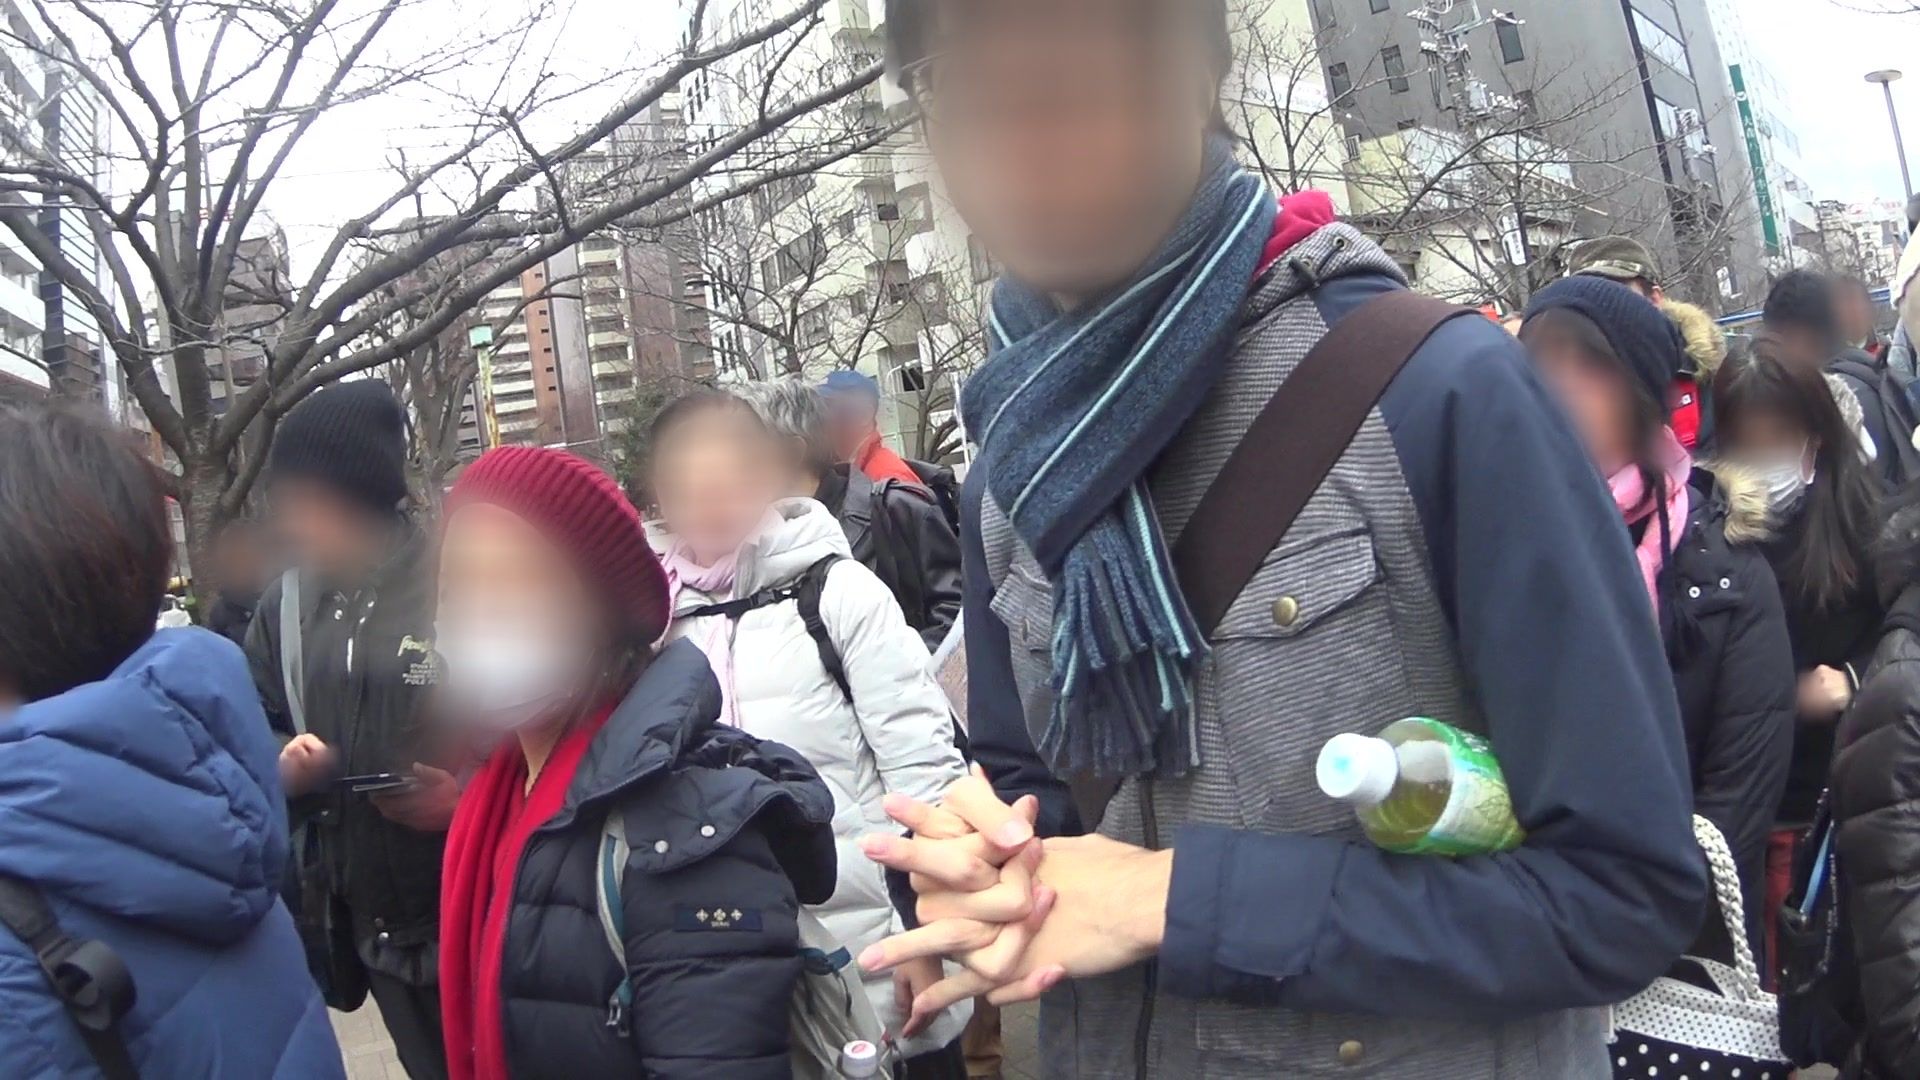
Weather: snowy
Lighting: day
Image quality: slightly poor
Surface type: walking surface
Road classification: footway, steps, pedestrian
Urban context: urban centre
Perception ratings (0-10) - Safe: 2.29, Lively: 5.93, Beautiful: 0.81, Boring: 7.14, Depressing: 0.65, Wealthy: 4.71